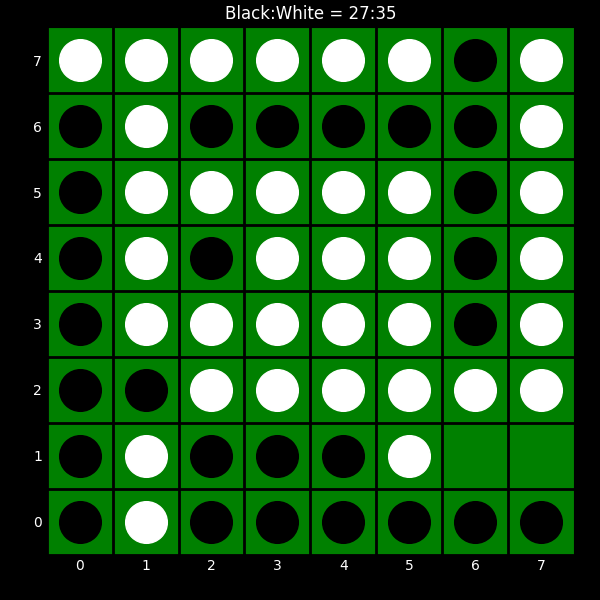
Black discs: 27
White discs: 35